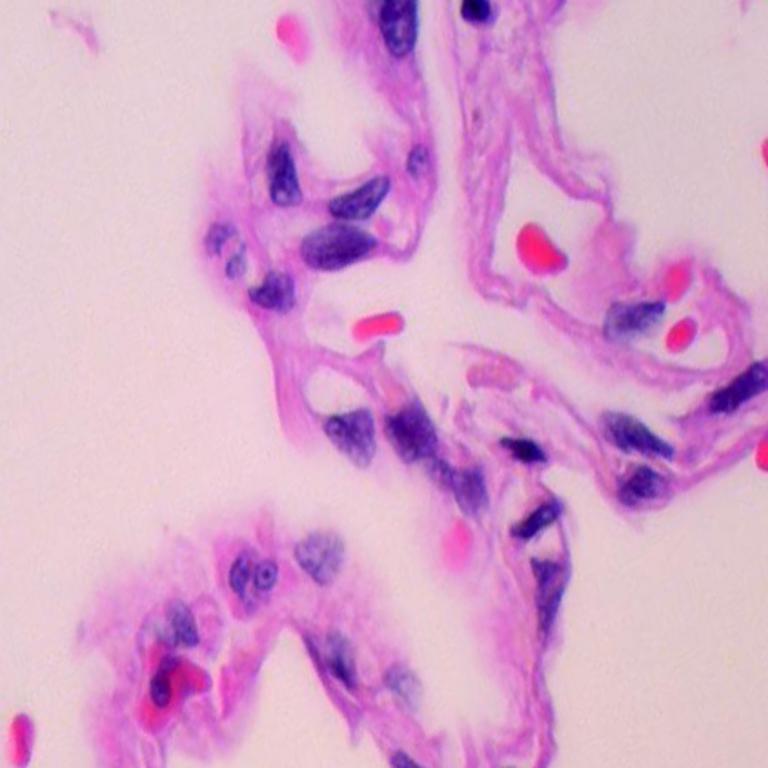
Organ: lung
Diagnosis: benign